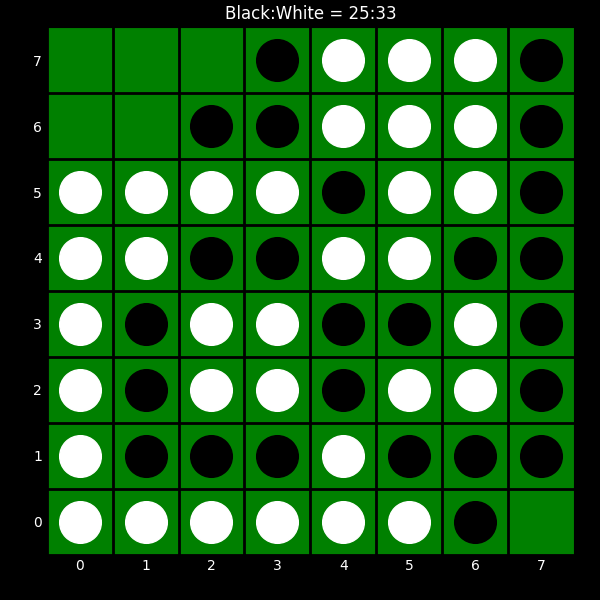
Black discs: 25
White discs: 33